Question: I have two questions for a Slide App StartUp, when executed in Android.
1 - Is there any way of changing the menu icon color?
2 - I am using a SplashScreen but, in Android, after the SplashScreen, a blank panel is presented to the user. Is there any way of filling this panel with an image? (Note: in iOS this startup panel is filled with the splashscreen image).

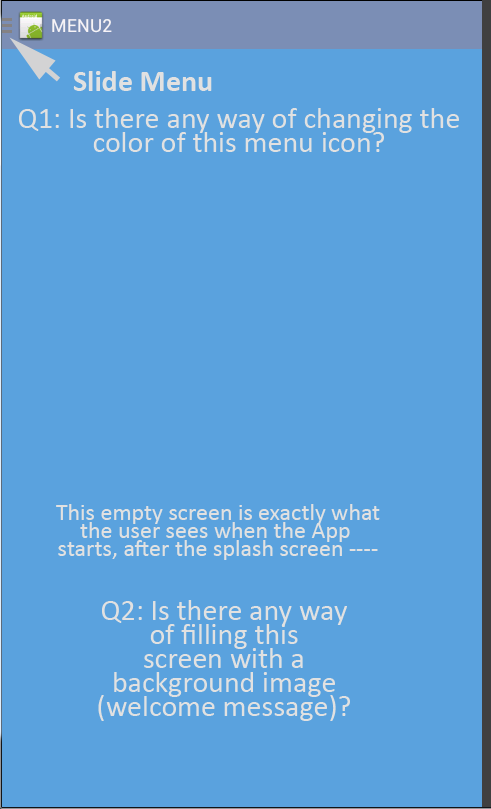
Answer: 1_ Yes, this icon is copy of the system icon and change with the . If you use it will use one icon and if you use it will use other.
Also you can use a custom one if you override the file:
gx_drawer_icon_dark.png
in all the drawables folders:
Android\FlexibleClient
es\drawable-hdpi
Android\FlexibleClient
es\drawable-xhdpi
etc.
2_ You should use the event here.:
<URL>,
and call an intro SDPanel